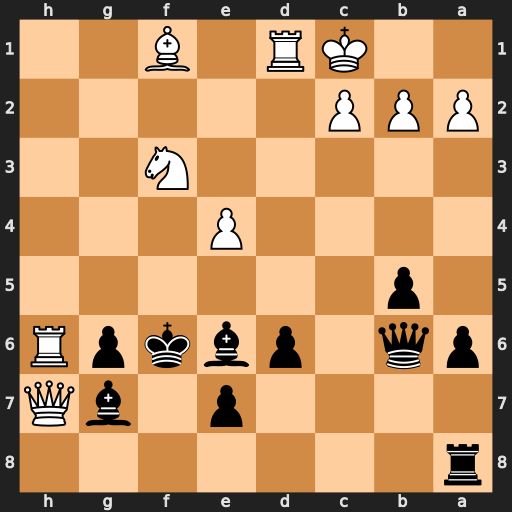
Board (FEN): r7/4p1bQ/pq1pbkpR/1p6/4P3/5N2/PPP5/2KR1B2
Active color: b
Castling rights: -
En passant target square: -
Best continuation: Qe3+ Kb1 Qxh6 Qxh6 Bxh6